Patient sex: M
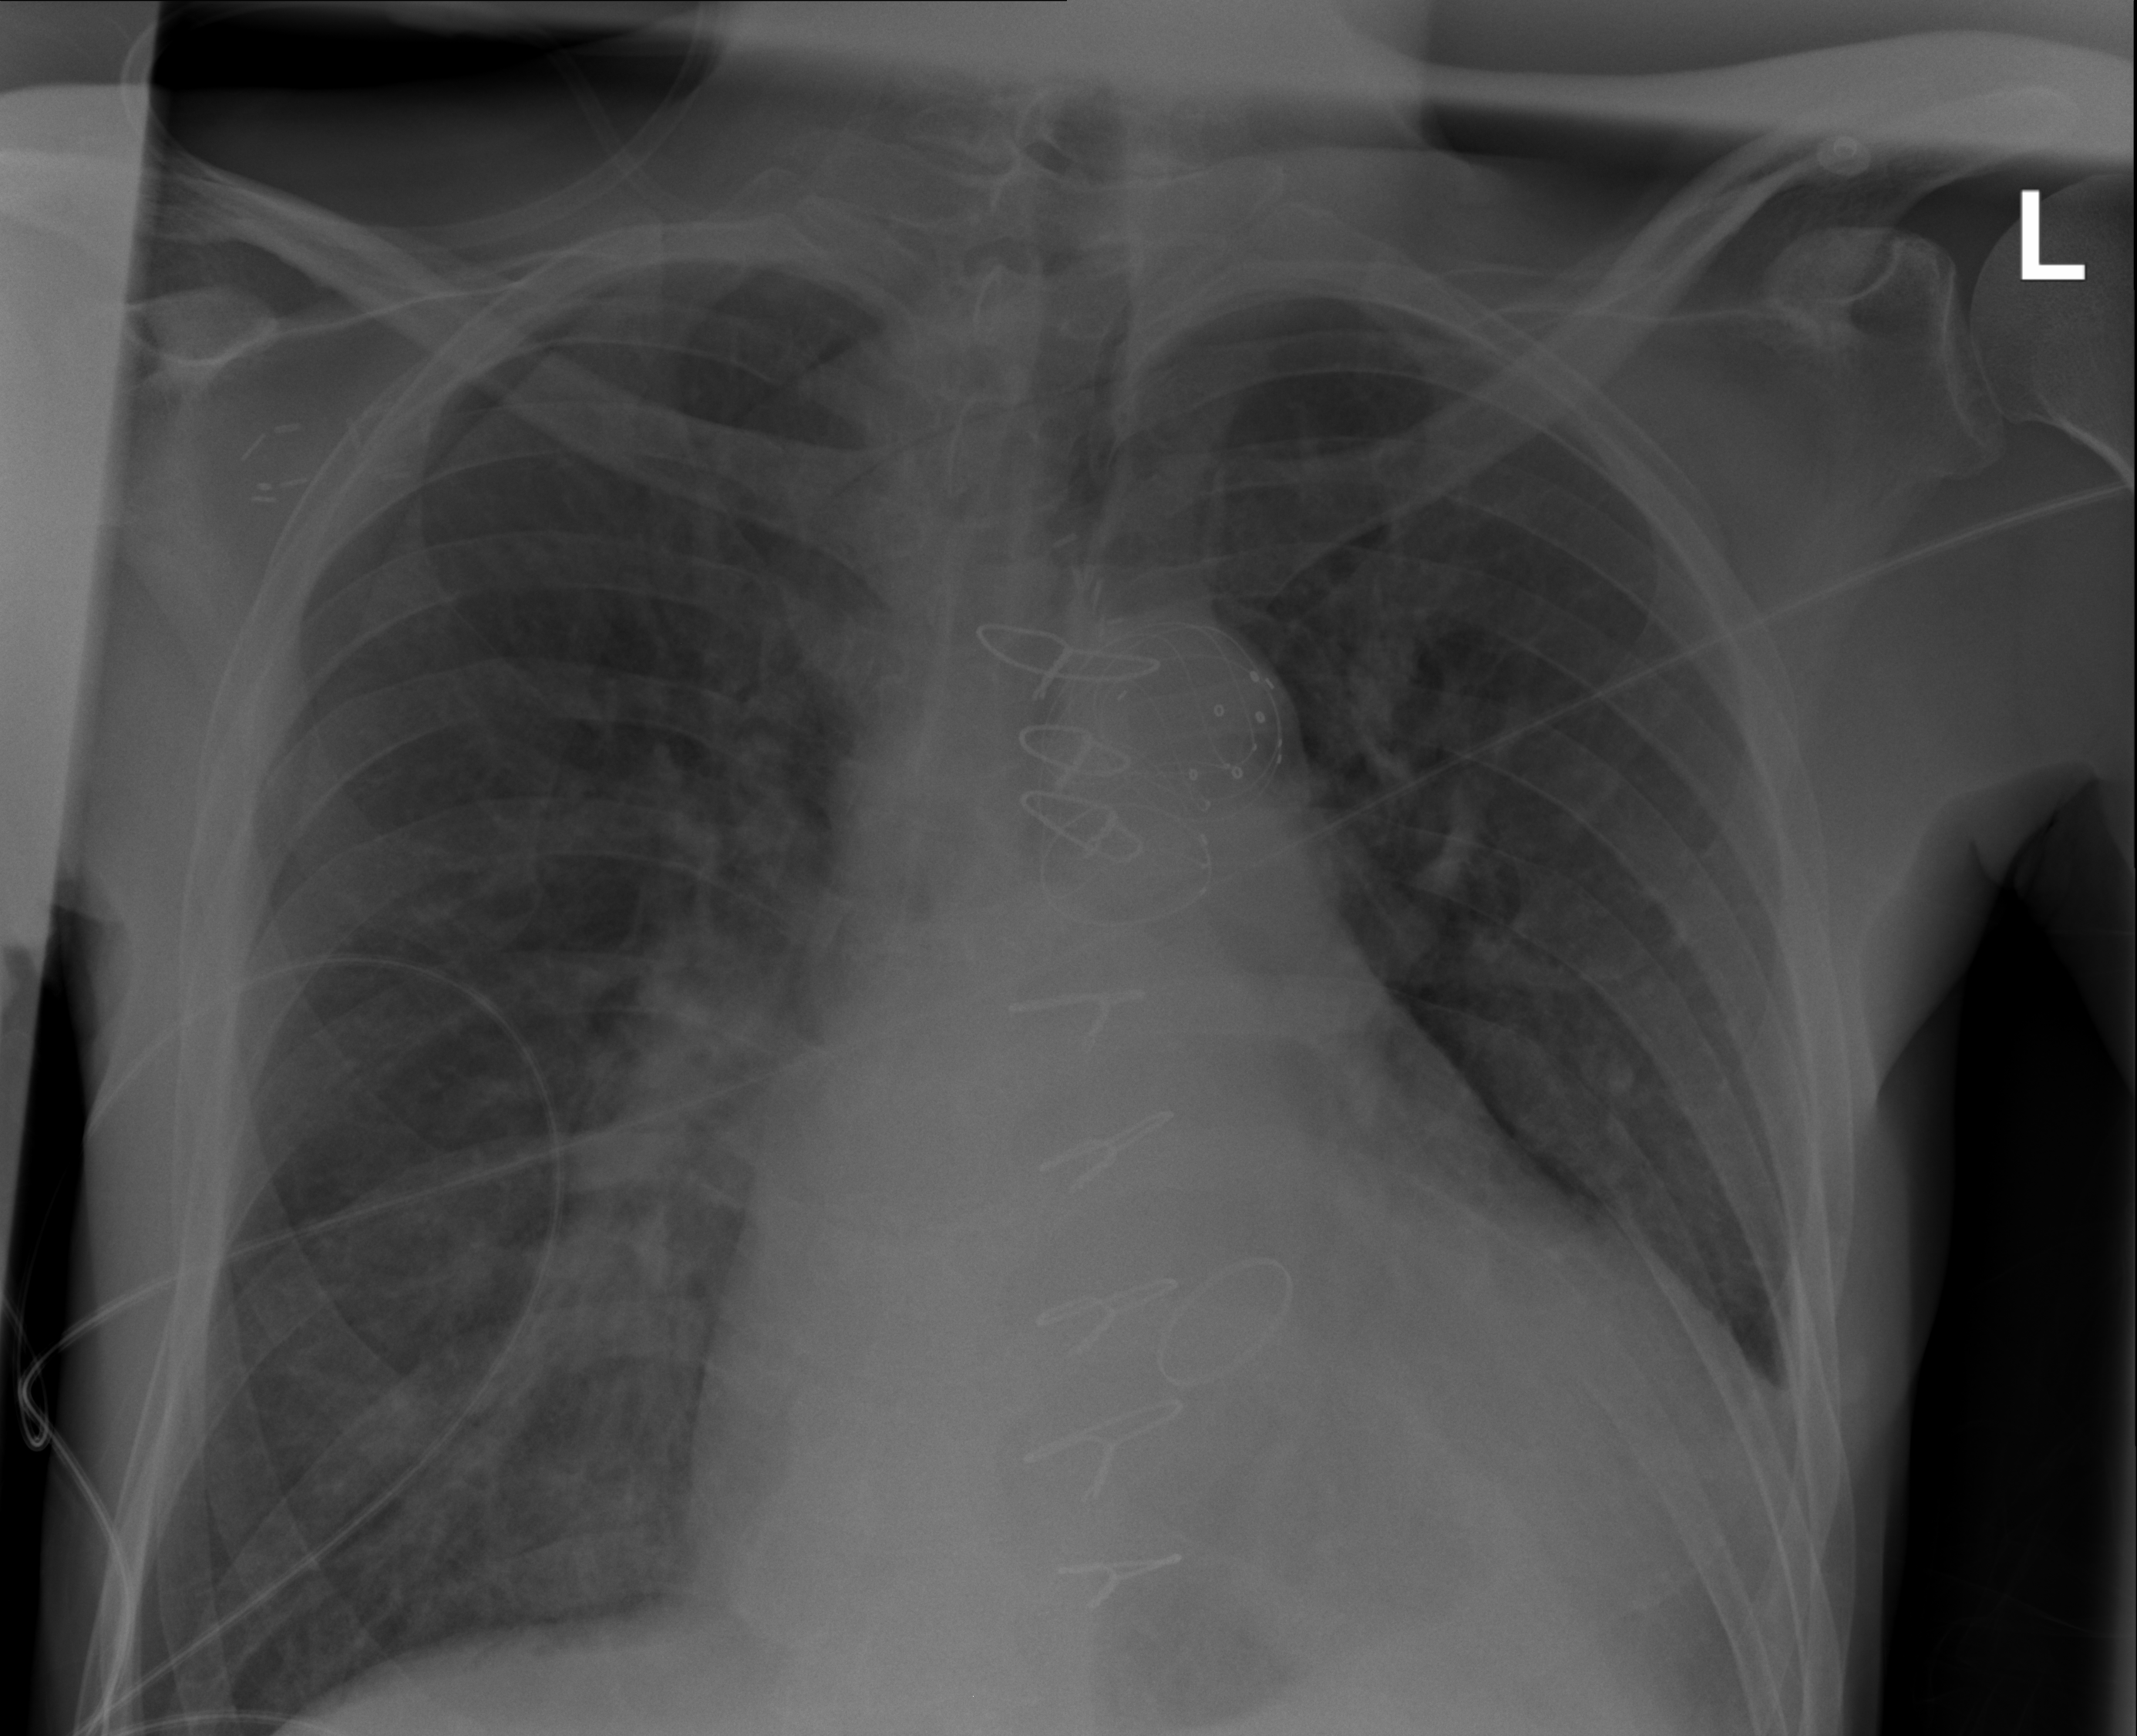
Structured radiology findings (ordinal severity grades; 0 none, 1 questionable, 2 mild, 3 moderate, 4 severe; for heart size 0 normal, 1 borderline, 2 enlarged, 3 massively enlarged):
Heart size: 3
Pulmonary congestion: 2
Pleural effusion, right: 0
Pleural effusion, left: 2
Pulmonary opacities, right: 2
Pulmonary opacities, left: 1
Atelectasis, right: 2
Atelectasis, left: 2